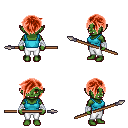
a pixel art fantasy rpg character, female body template, orc, green skin, teal pirate shirt, white pants, red pixie cut hairstyle, white cloth bandages, spear, four views (front, back, left, right), 2x2 character sprite sheet, small pixel art, hard edges, no anti-aliasing